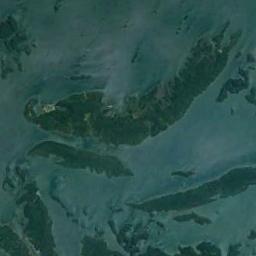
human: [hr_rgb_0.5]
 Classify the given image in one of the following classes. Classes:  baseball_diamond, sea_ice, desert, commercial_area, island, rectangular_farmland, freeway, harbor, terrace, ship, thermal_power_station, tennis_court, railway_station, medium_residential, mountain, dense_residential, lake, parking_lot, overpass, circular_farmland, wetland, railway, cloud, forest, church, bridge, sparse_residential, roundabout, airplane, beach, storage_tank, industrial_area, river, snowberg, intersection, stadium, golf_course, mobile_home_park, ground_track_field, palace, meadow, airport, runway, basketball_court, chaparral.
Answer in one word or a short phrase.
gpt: island